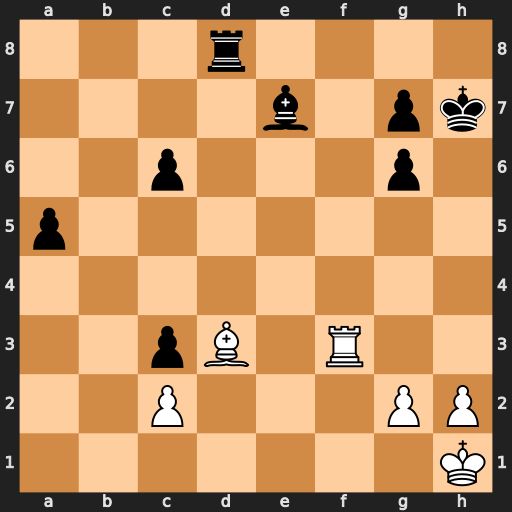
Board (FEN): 3r4/4b1pk/2p3p1/p7/8/2pB1R2/2P3PP/7K
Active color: w
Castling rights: -
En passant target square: -
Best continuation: Rh3+ Kg8 Bc4+